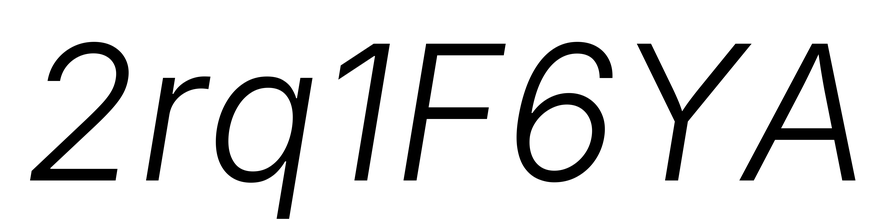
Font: Inter-Italic_Light_Italic